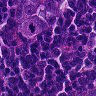
Metastatic tissue present: yes